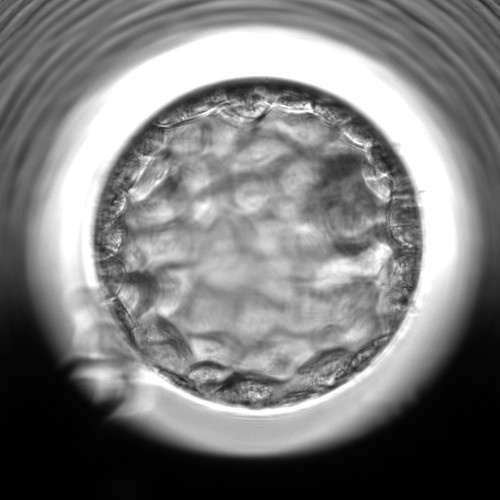
Embryo quality: good